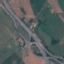
Label: Highway